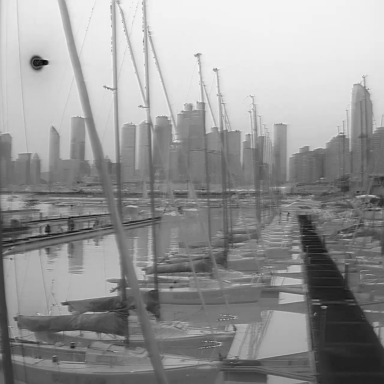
There are five sailboats in the infrared image.